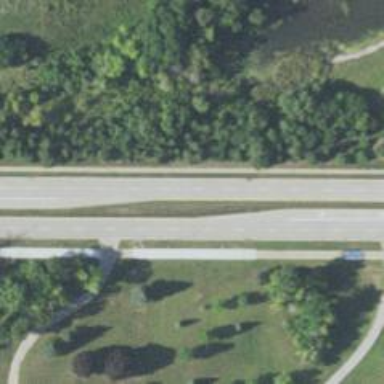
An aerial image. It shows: Cycleway.